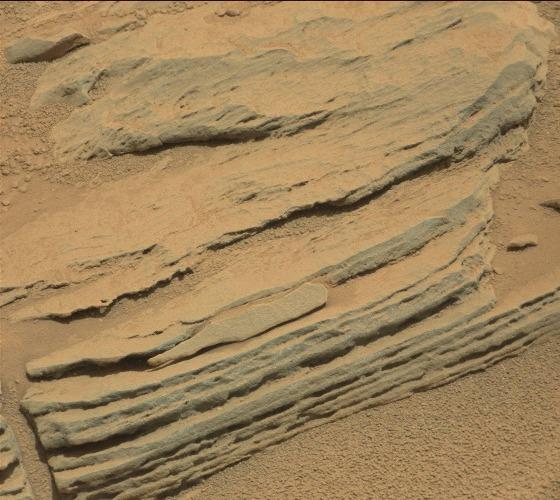
Terrain classes present: Bedrock, Gravel / Sand / Soil, Rock, Shadow